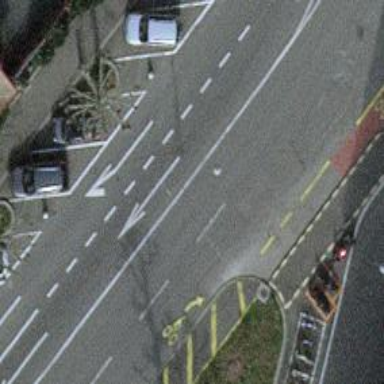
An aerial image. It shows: Tertiary road with asphalt surface. There are sidewalks on both sides and trolley wires overhead.